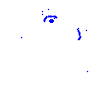
Particle: proton